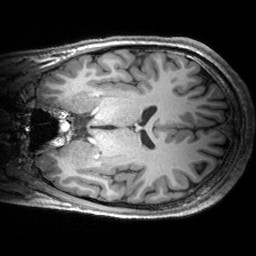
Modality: T1w
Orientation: coronal
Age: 22
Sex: male
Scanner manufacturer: siemens
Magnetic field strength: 3 T
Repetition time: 2.53 s
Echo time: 0.00299 s